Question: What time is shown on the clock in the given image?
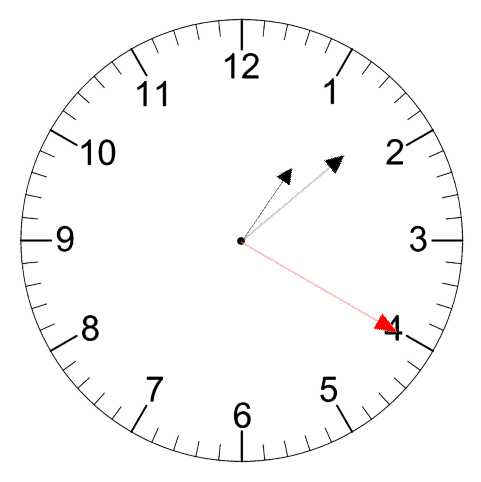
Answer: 01:08:20